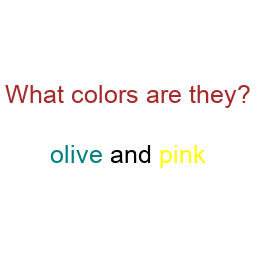
Color: teal, yellow
Color name shown: olive, pink
Background color: white
Question text color: brown